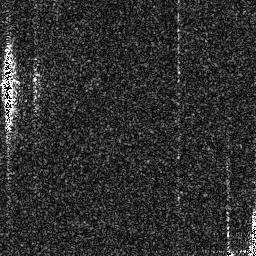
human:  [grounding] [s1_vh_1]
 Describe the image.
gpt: In the satellite image, there is  <ref>1 large ship </ref> <box>[[0, 16, 7, 52, 0]]</box> located at left.